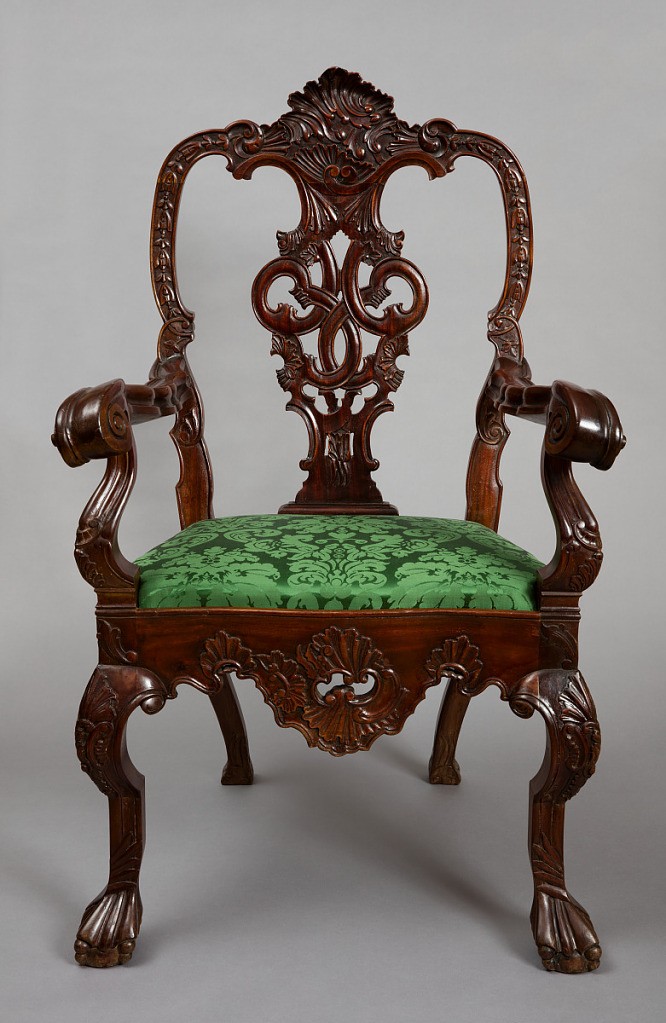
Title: Armchair
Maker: Unknown
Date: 18th century
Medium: Hardwood (mahogany or primavera); modern upholstery
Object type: chair
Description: Elaborately carved mahogany or primavera chair inspired by Chippendale design; the upholstery is modern.